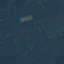
Land use / land cover: Forest